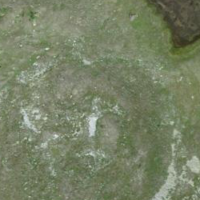
EUNIS habitat code: 26
Species observed at this site:
Stauroderus scalaris
Agriades glandon
Aquila chrysaetos
Saxifraga exarata